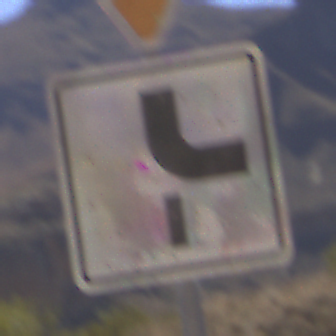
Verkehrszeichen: VerlaufVorfahrtsstrasse10
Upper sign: VorfahrtGewaehren
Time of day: Midday
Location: Outdoor (Nature)
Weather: Clear
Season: NotSpecified
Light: Natural